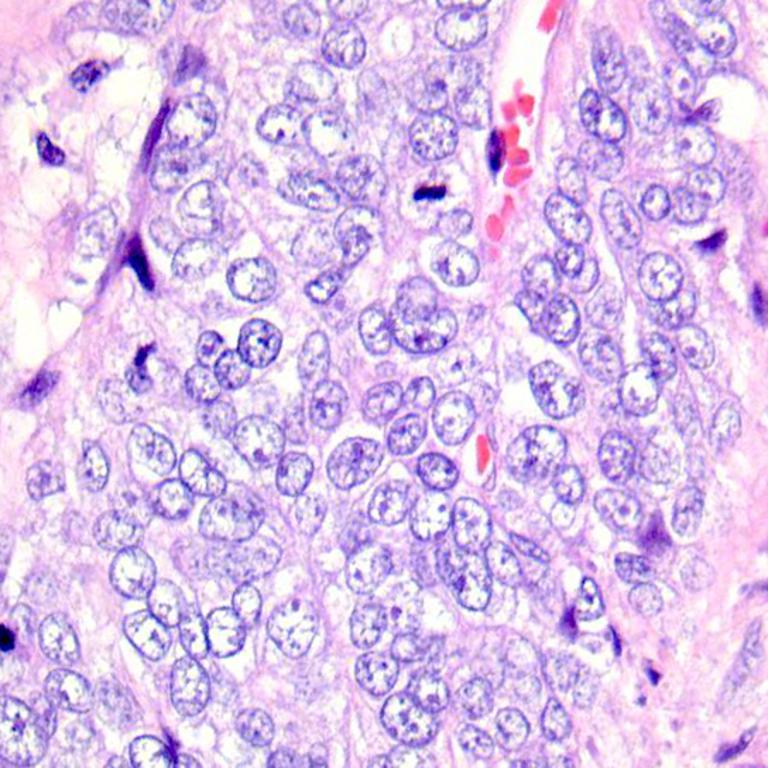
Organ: colon
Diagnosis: adenocarcinomas